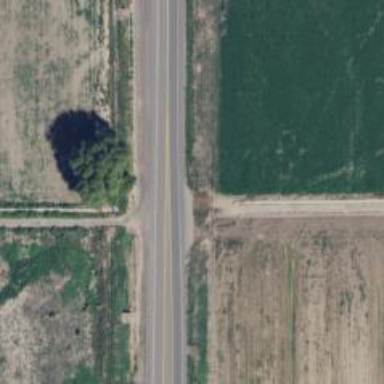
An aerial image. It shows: Asphalt road classified as primary highway.